Interaction volume radius: 5 \u00c5
Interaction volume height: 45 \u00c5
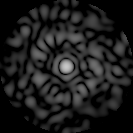
Disorder parameter: 0.8347